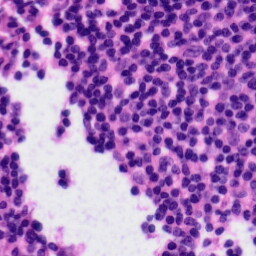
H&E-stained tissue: Tonsil